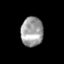
Tissue: skin
Cell type: Epithelial cells
Senescence score: 0.883
Nuclear area (px): 641
Mean DAPI intensity: 157.601